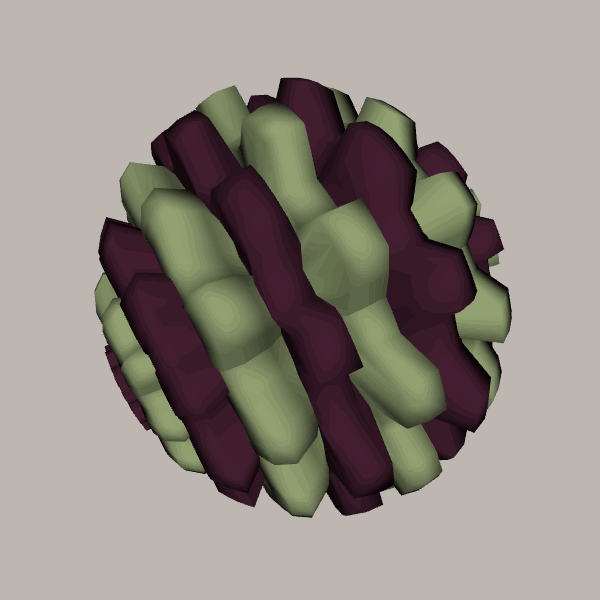
Background: light